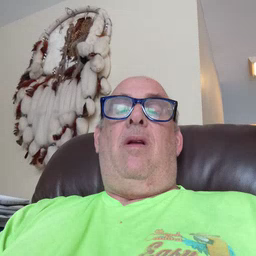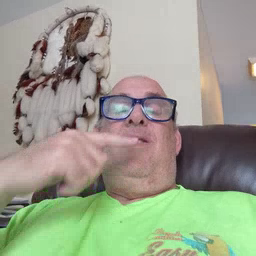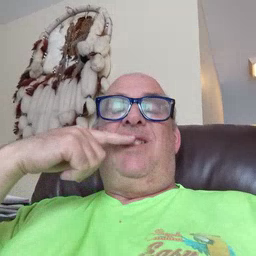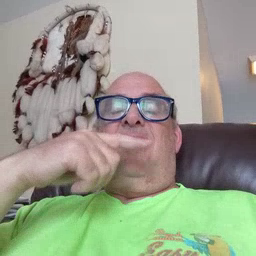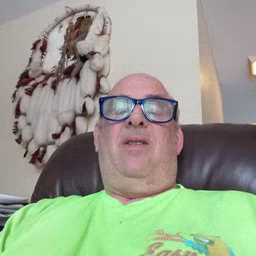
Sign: toothbrush